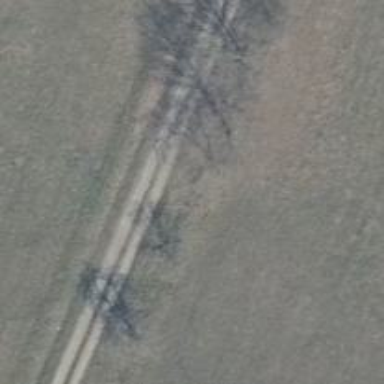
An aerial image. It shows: Row of trees in natural setting.